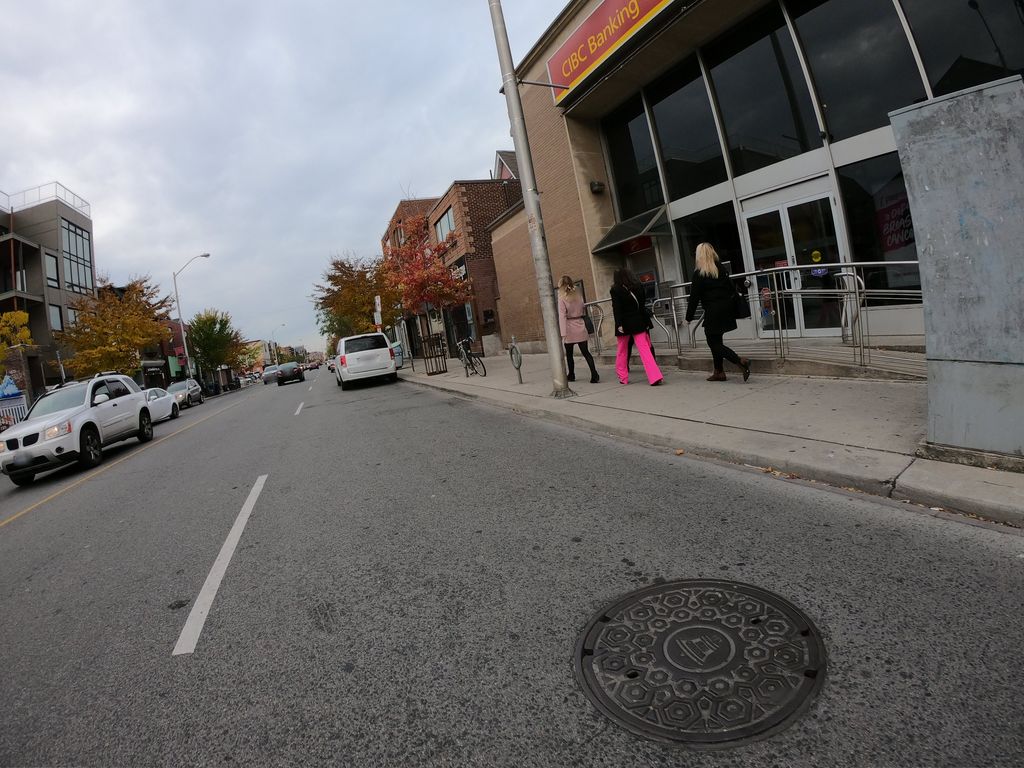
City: toronto